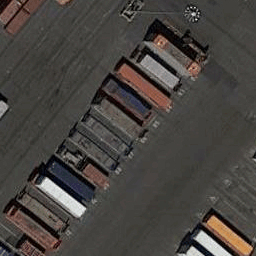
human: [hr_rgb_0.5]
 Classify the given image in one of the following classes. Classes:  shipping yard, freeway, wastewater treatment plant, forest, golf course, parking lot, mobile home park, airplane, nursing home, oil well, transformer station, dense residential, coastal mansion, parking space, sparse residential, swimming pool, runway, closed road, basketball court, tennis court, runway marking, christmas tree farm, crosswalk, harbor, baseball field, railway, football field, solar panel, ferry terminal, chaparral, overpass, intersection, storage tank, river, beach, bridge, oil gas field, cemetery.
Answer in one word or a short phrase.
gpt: shipping yard